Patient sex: M
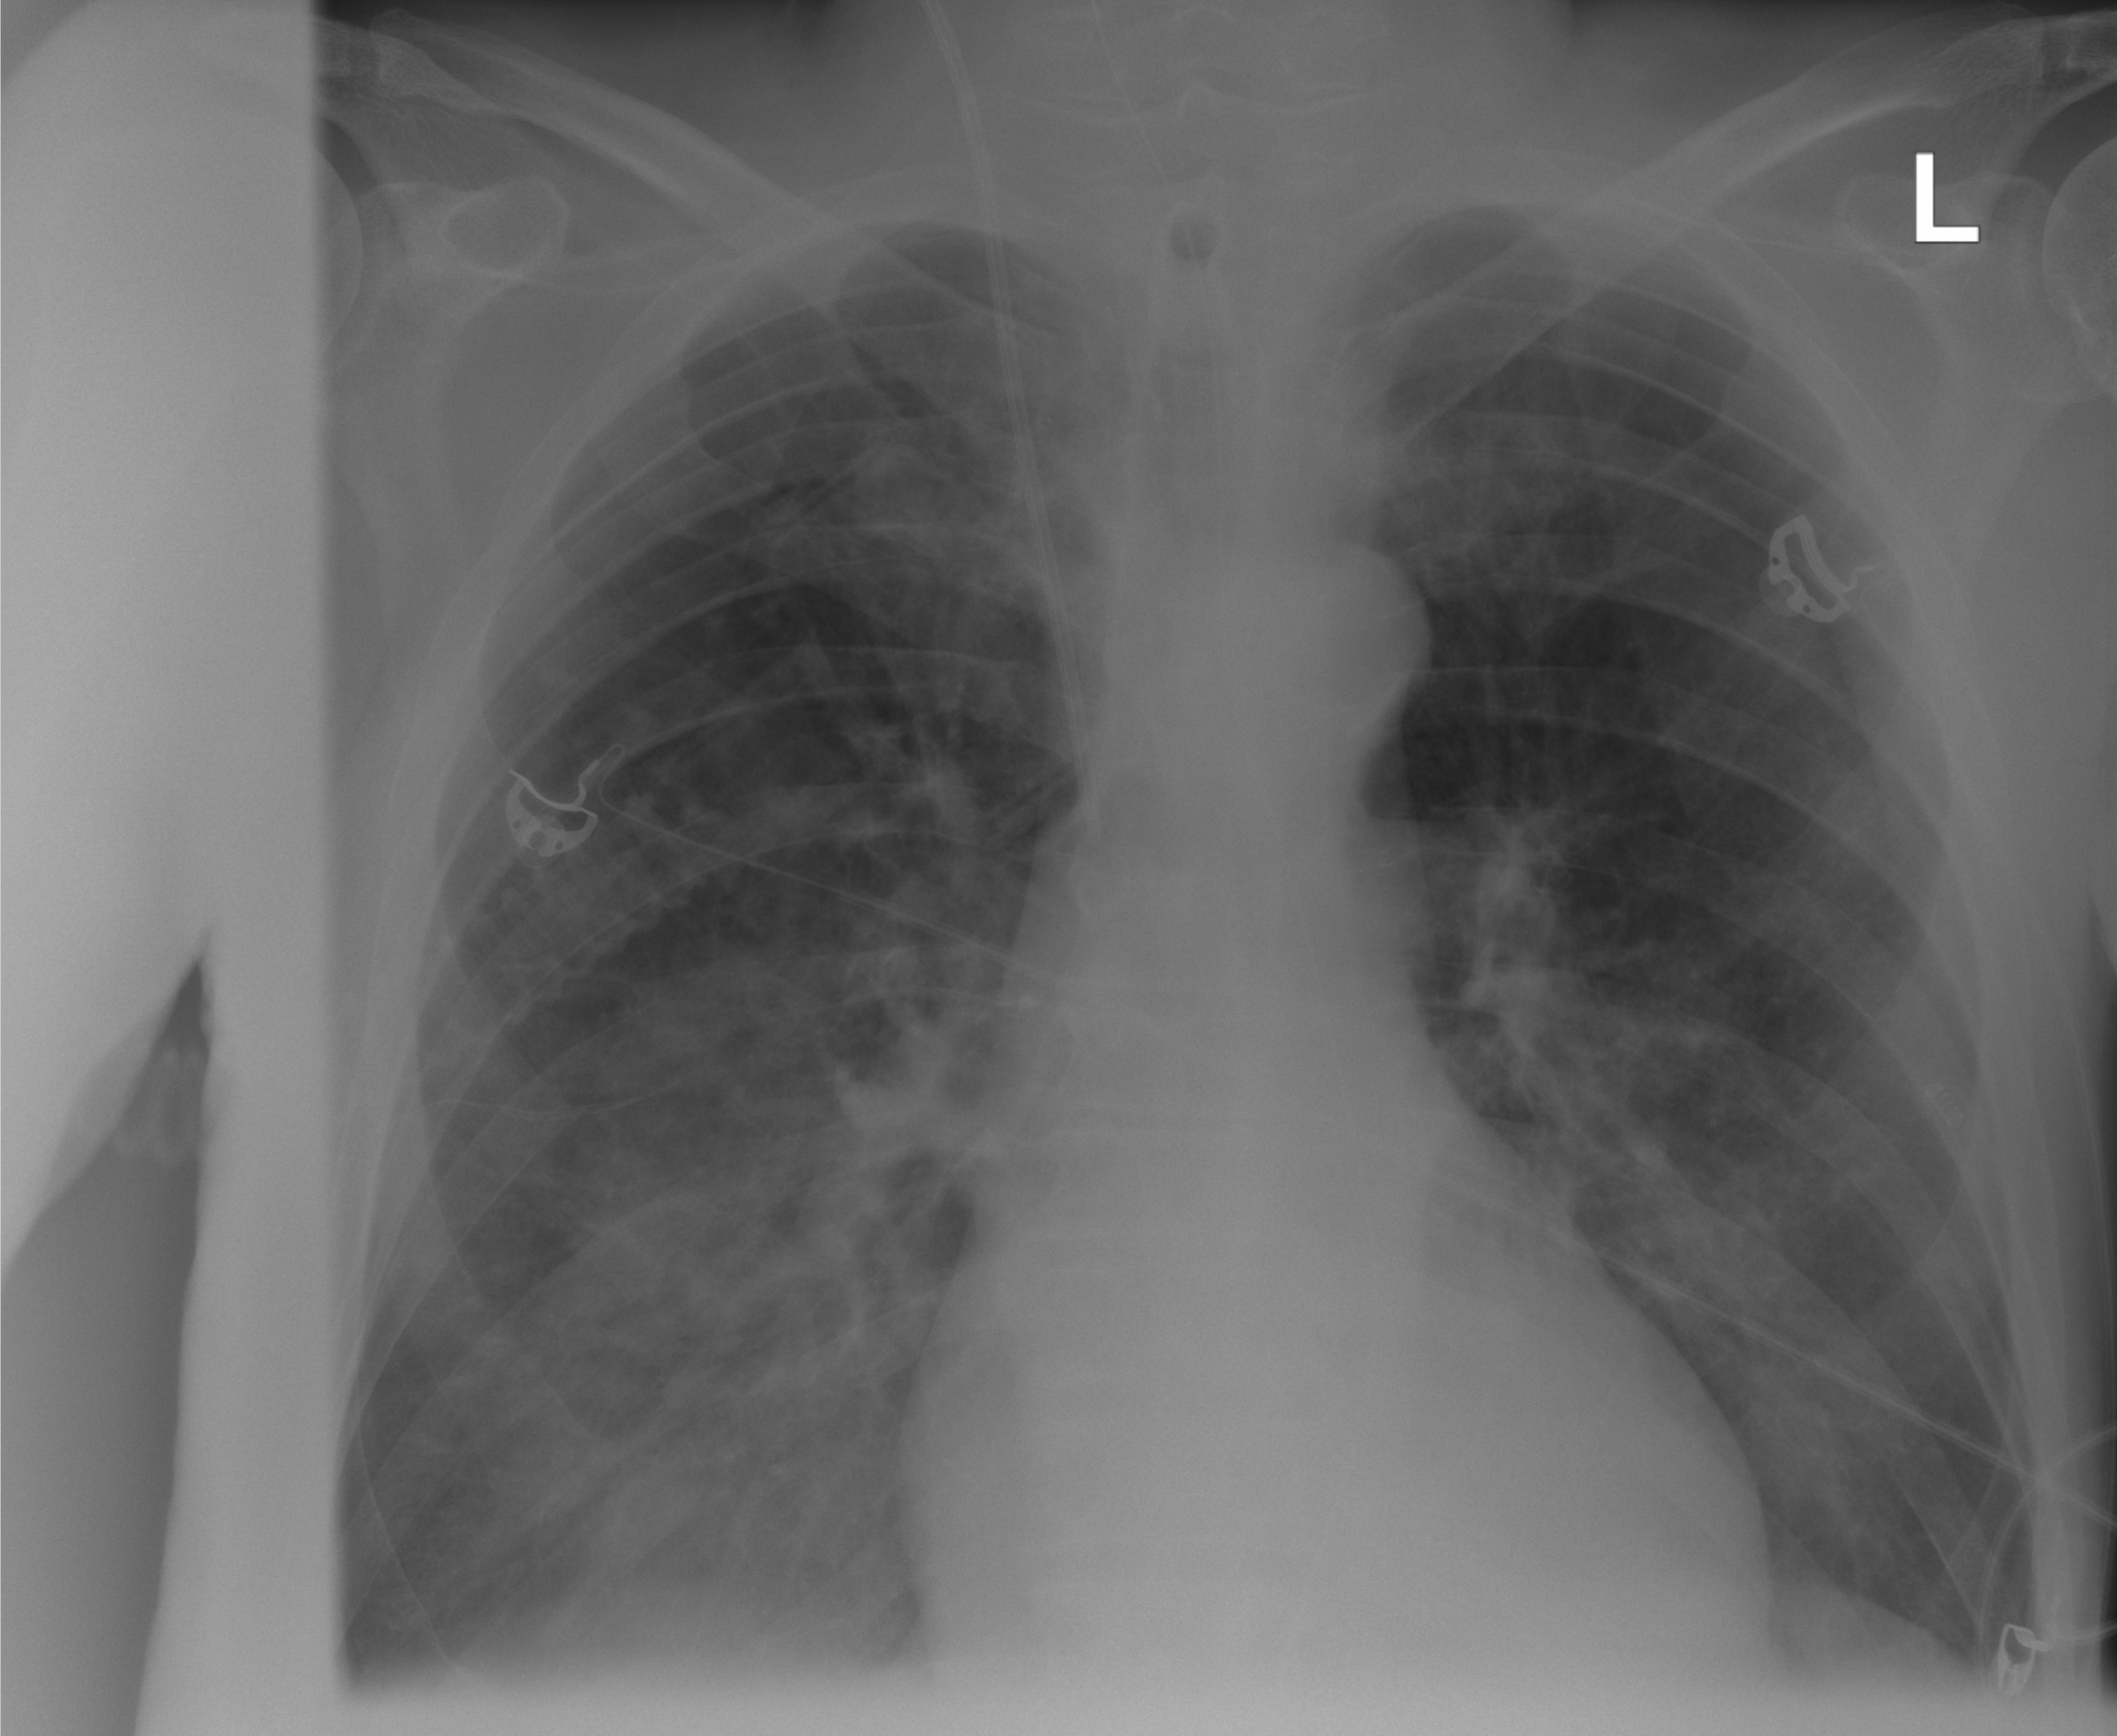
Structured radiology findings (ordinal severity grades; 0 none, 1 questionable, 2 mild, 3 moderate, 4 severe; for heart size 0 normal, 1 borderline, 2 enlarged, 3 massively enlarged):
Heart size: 2
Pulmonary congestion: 0
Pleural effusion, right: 2
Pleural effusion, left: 2
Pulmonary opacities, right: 3
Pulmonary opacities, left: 0
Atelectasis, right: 2
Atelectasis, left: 2